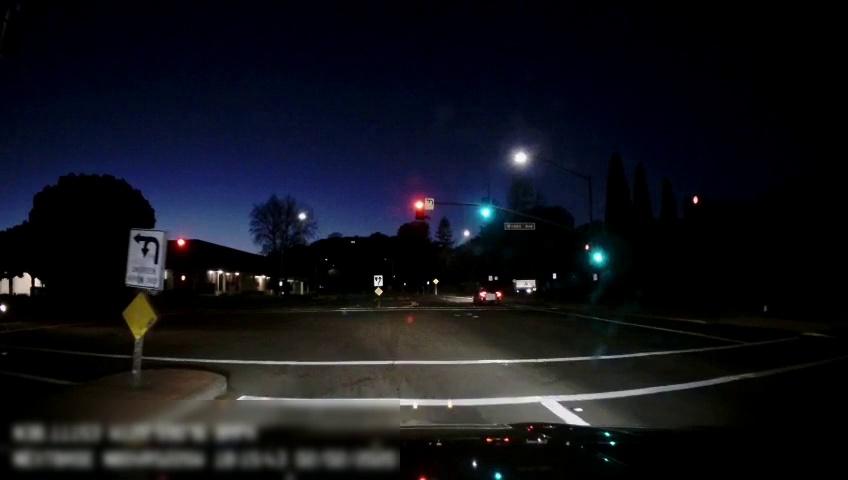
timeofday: Night
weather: Other
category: Drivable Space
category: Drivable Space
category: Vehicles | SUV
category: Lanes | Current Lane
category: Traffic | Lights
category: Traffic | Signs
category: Traffic | Signs
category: Traffic | Lights
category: Traffic | Lights
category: Traffic | Lights
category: Traffic | Lights
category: Traffic | Signs
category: Traffic | Signs